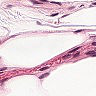
Metastatic tissue present: no